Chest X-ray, PA view. Patient: 53 years old, sex M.
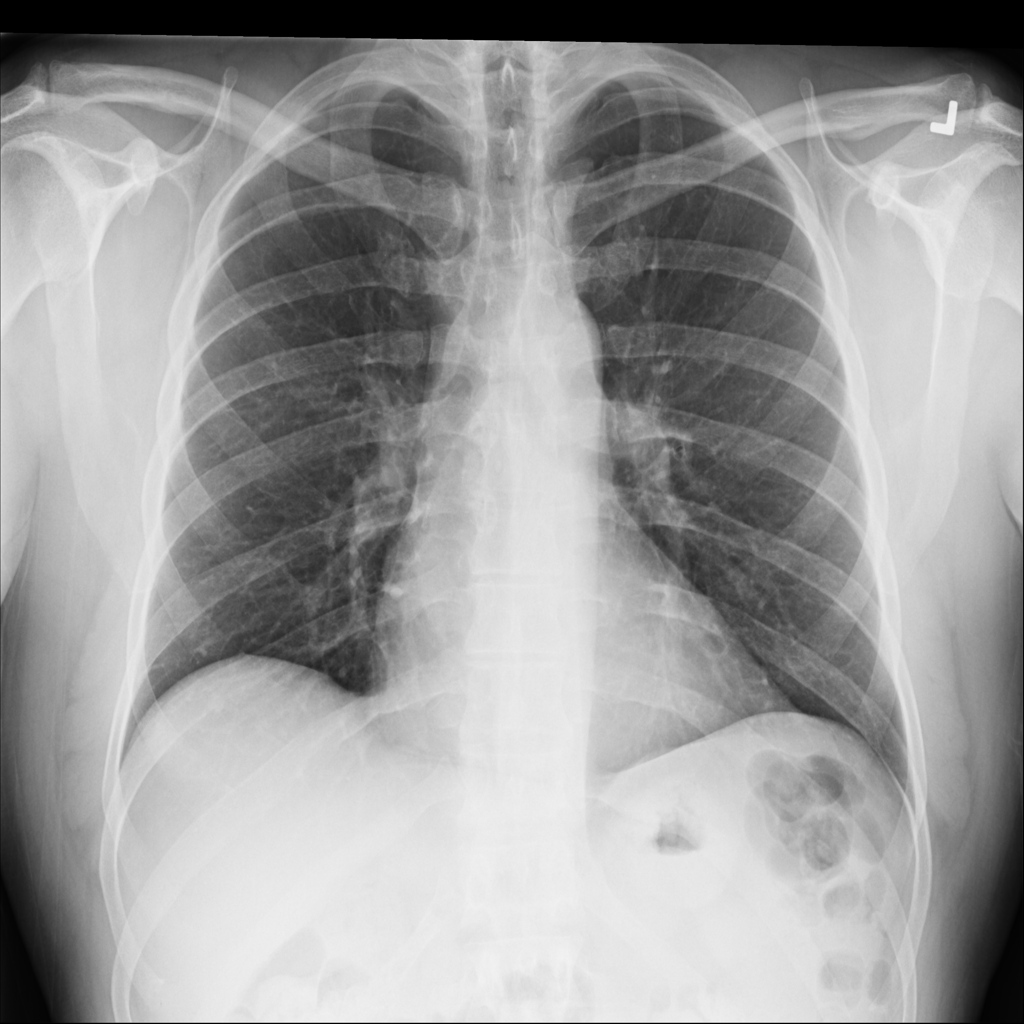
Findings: No Finding